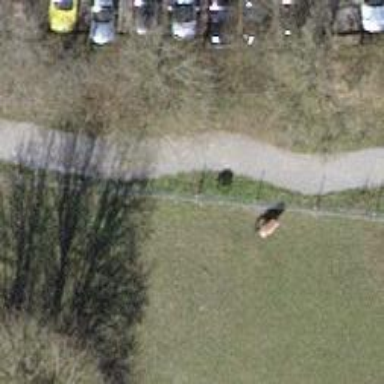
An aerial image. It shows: Fence is in the image.